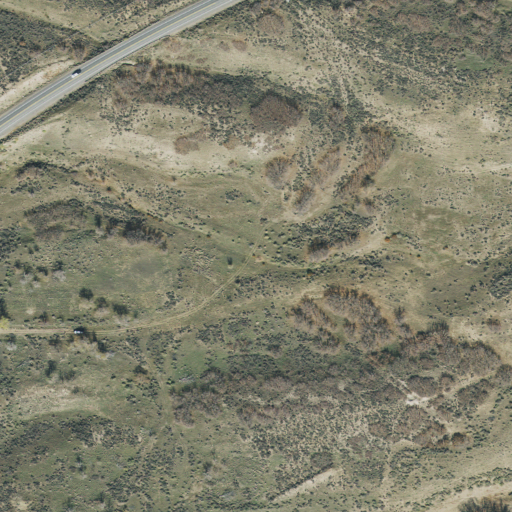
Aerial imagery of valley in Utah named Keystone Gulch containing shrub, low intensity development, medium intensity development, and open development